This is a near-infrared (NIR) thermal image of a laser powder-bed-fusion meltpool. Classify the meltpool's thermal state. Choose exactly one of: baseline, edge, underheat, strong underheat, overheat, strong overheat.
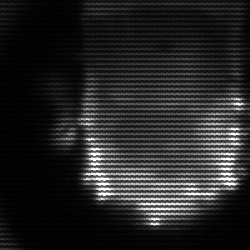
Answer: baseline